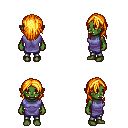
a pixel art fantasy rpg character, female body template, orc, green skin, chain tabard jacket, metal pants, light blonde long hairstyle, four views (front, back, left, right), 2x2 character sprite sheet, small pixel art, hard edges, no anti-aliasing